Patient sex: M
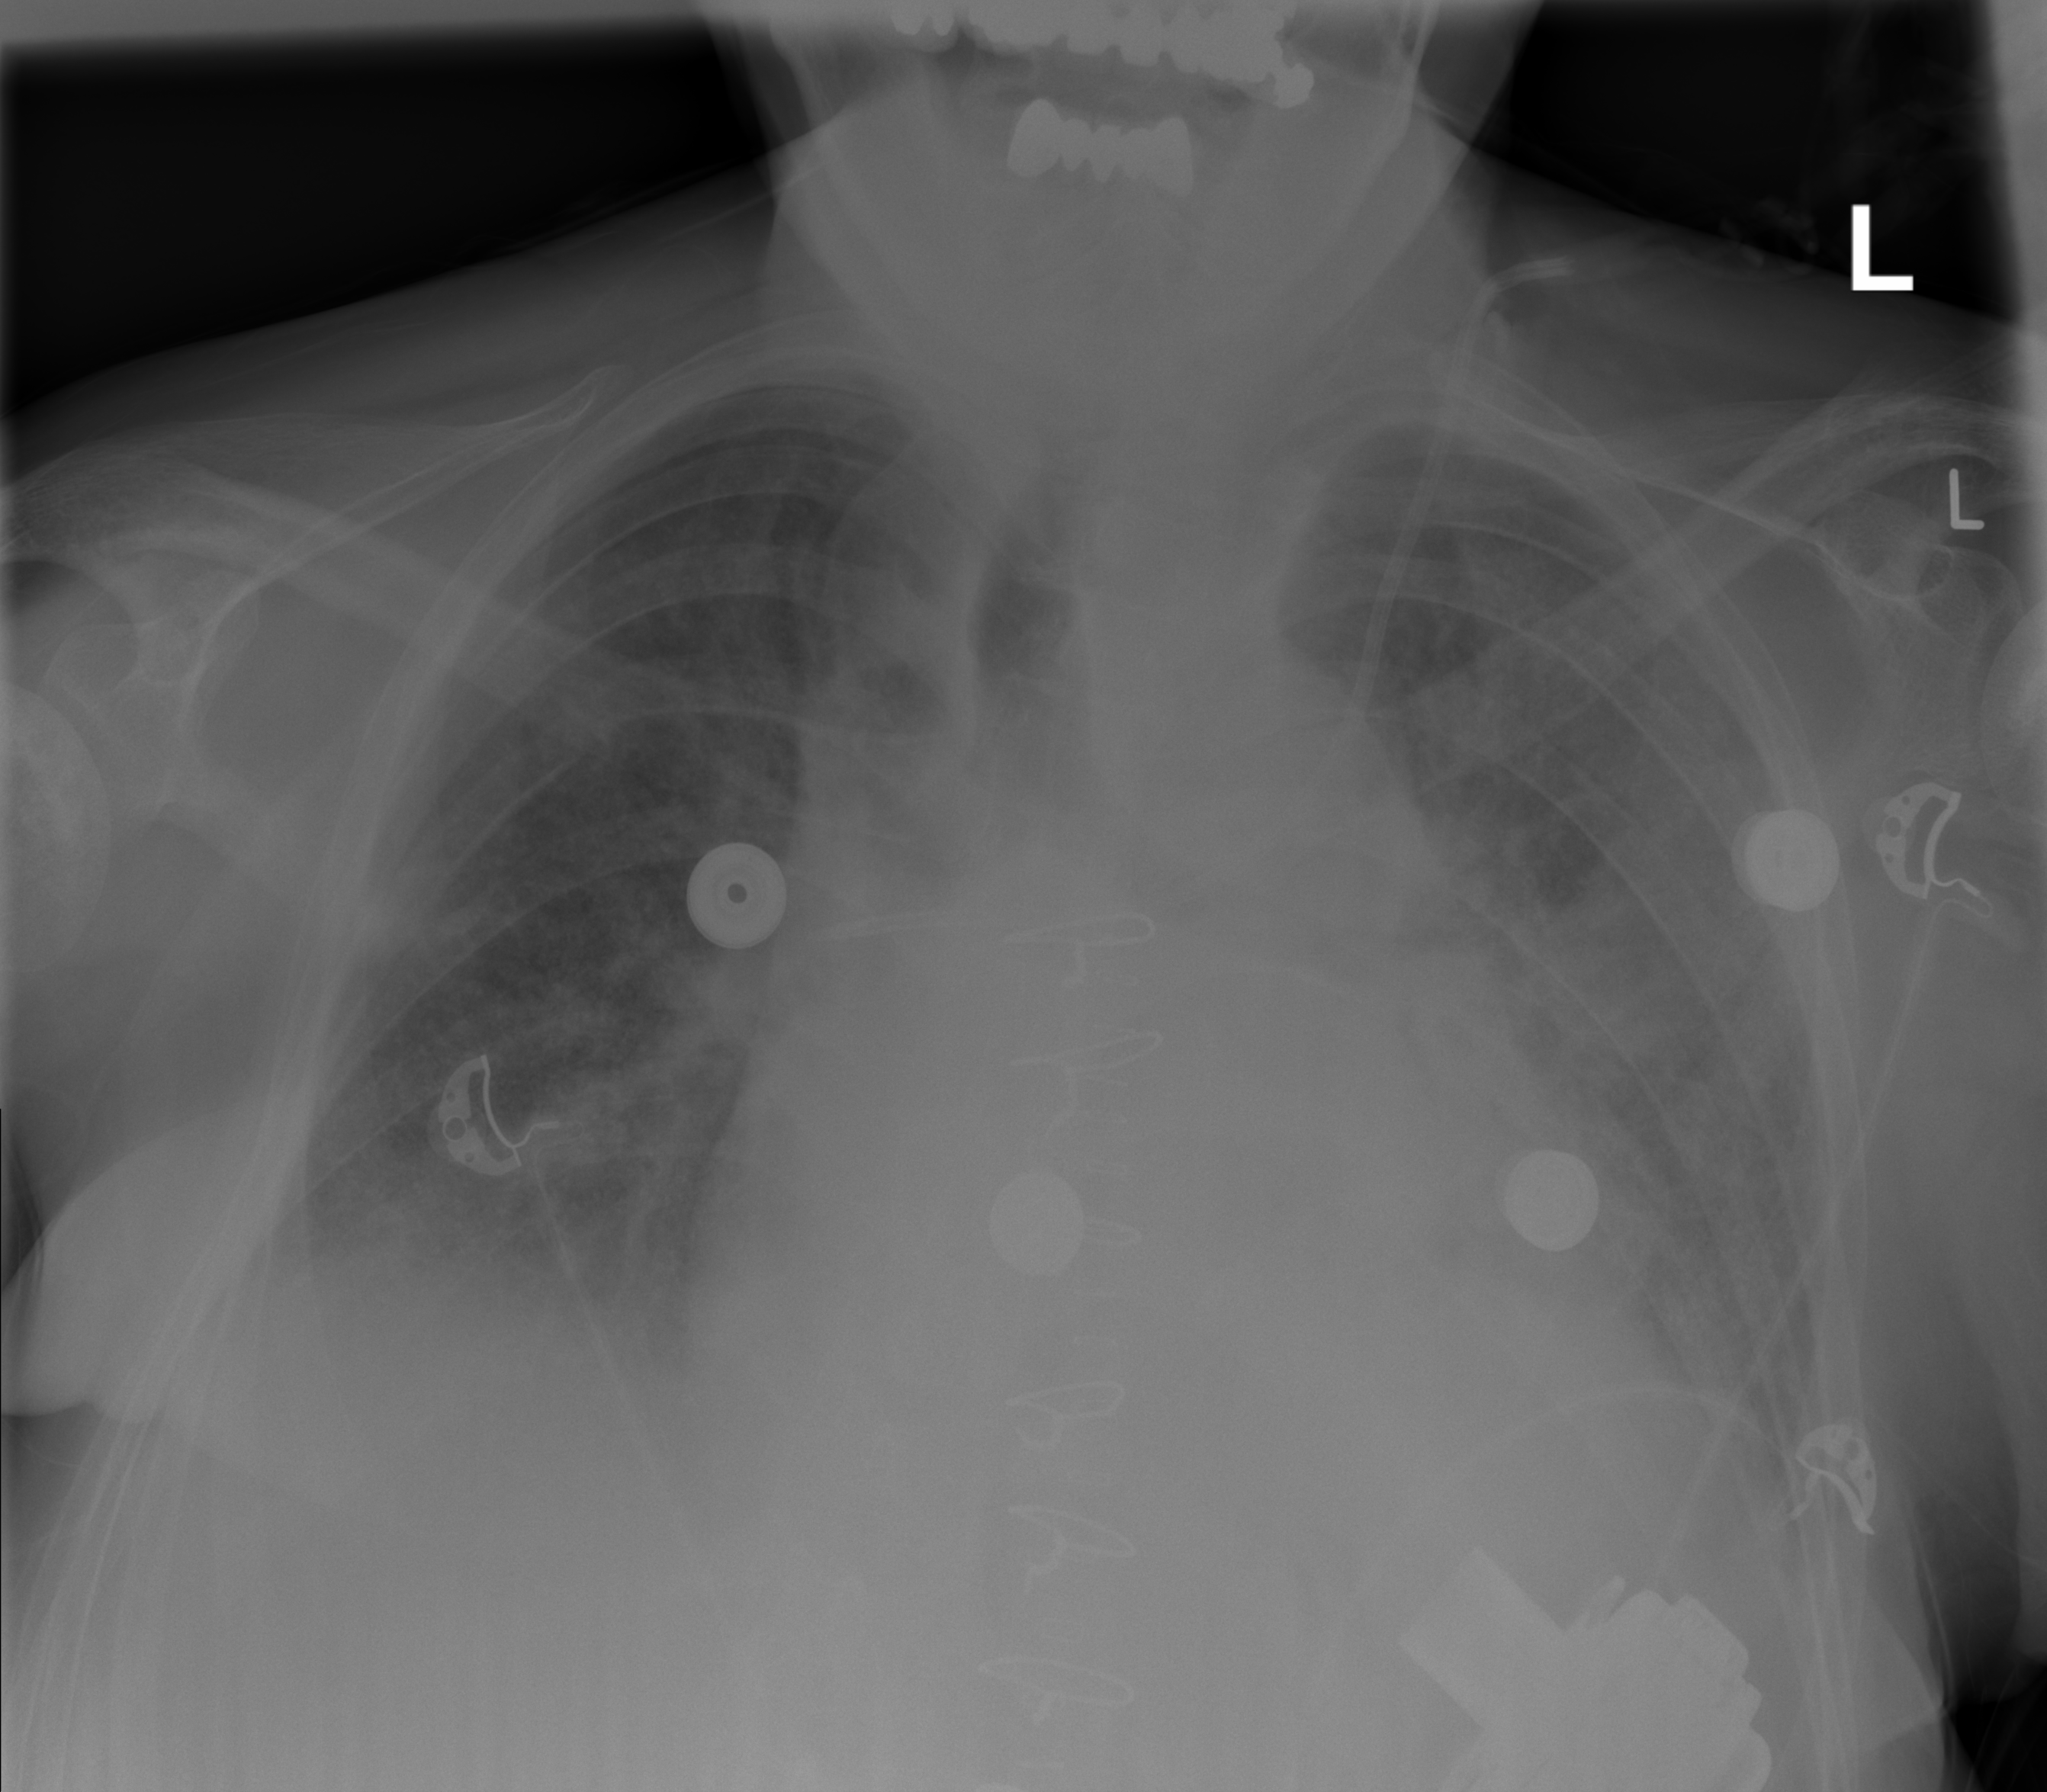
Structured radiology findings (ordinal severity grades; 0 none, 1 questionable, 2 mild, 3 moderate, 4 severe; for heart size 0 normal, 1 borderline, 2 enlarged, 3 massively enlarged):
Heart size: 2
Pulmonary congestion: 2
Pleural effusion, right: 2
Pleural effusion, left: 2
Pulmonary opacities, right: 2
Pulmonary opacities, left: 3
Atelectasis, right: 0
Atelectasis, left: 0